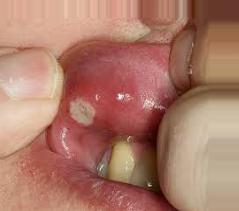
Condition: Mouth Ulcer